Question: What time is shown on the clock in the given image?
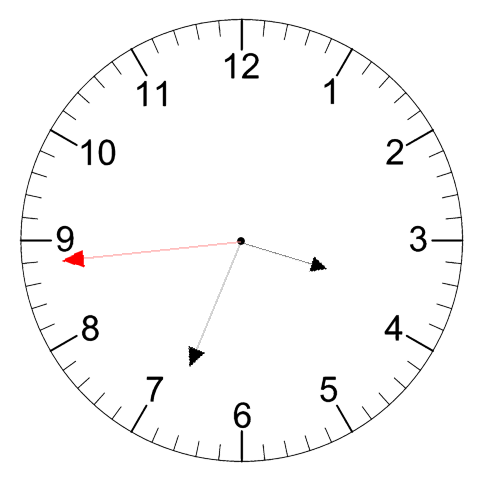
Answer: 03:33:44